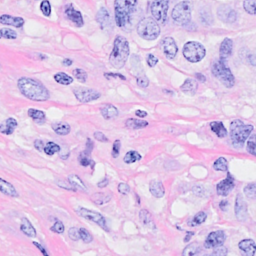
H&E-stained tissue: Breast